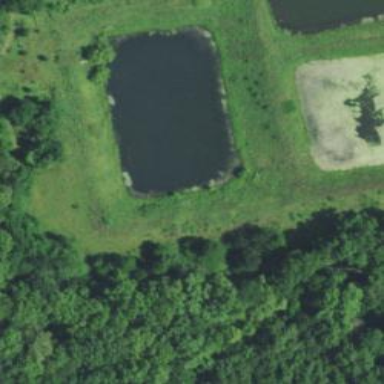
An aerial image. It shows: Peaceful pond surrounded by nature.